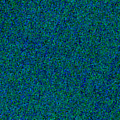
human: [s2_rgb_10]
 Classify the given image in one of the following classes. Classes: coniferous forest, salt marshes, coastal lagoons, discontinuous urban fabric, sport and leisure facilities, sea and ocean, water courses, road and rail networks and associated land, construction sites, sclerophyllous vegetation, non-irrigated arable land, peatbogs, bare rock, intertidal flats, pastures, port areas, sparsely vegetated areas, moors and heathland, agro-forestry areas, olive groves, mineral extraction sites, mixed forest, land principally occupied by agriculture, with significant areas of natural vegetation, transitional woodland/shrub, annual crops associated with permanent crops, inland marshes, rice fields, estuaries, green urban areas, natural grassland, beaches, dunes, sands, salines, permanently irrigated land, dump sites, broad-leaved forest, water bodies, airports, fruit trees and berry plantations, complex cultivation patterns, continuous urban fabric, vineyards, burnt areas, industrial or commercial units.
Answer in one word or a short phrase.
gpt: sea and ocean